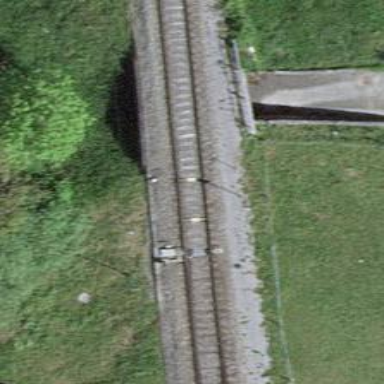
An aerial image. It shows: Railway bridge with electrified contact line. There is one track on the bridge.